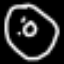
Label: donut